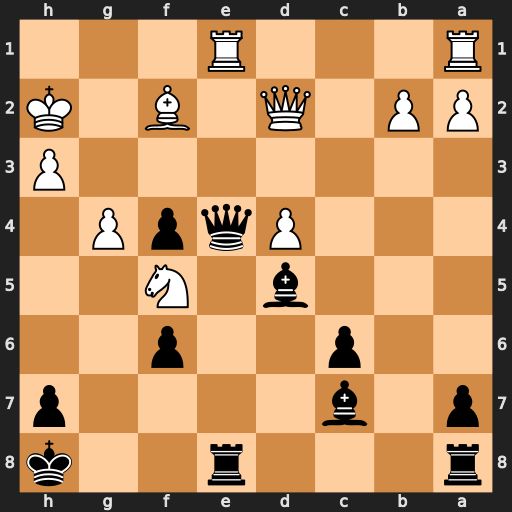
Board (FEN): r3r2k/p1b4p/2p2p2/3b1N2/3PqpP1/7P/PP1Q1B1K/R3R3
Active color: b
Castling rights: -
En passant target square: -
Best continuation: Qg2#